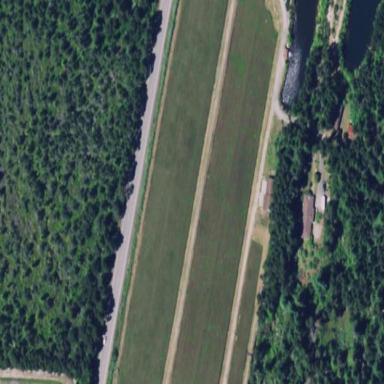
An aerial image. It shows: Farmland with cranberries as the main crop.